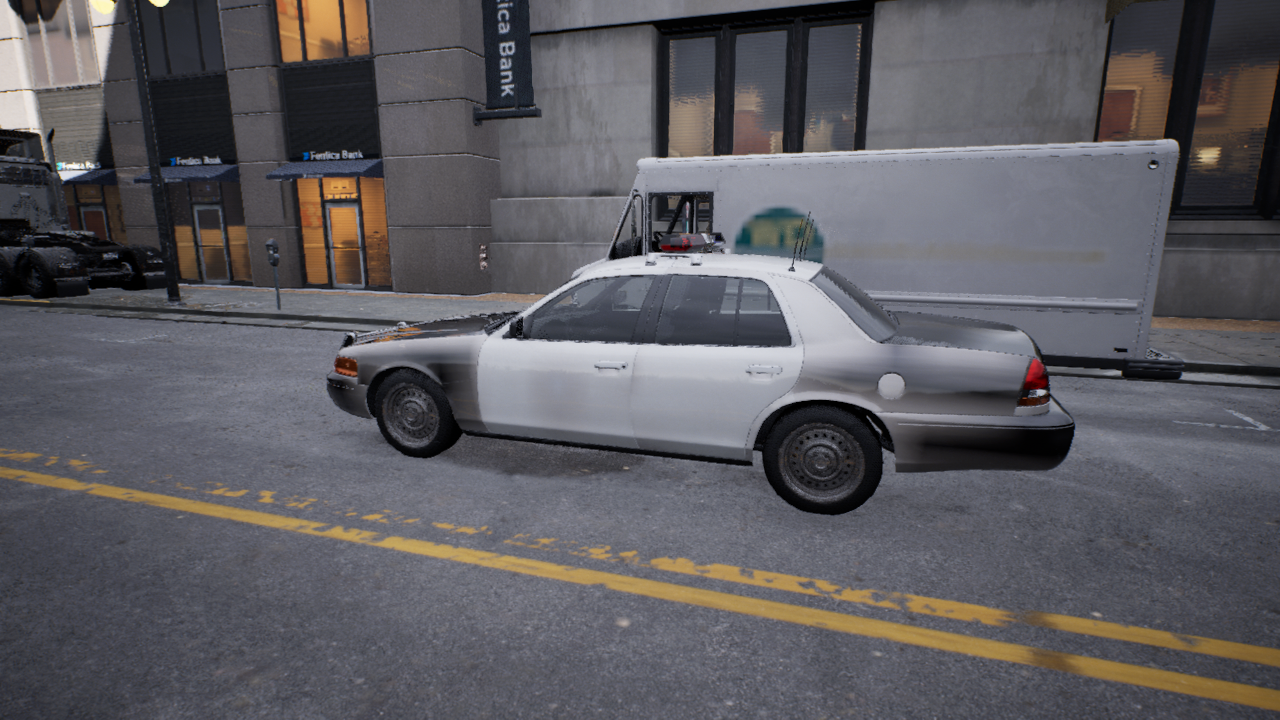
Venue: downtown
Lighting: clear day
Vehicle rig: sedan